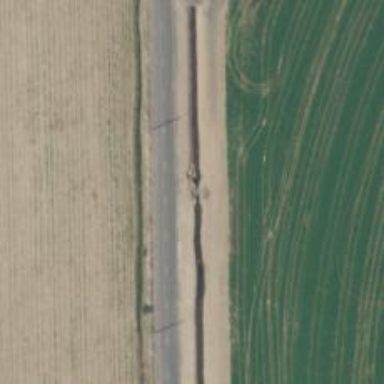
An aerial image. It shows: Culvert tunnel under canal.